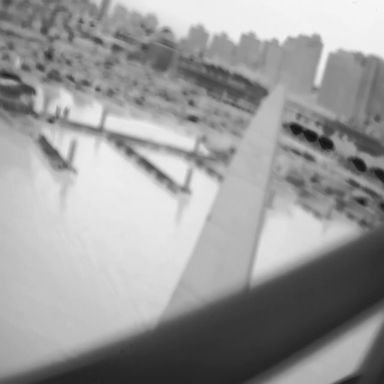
There is a canoe in the infrared image.